Question: Using JProfiler to profile an application running on Oracle IAS, going into JEE & Probes -> JDBC -> Hot Spots, under the 'Unknown' tree an item called 'Hot spot inv. without CPU recording" shows as using 85% of the applications CPU time, but I can't find anything out about what this 'Hot Spot Inv.' item is.
## Edit;

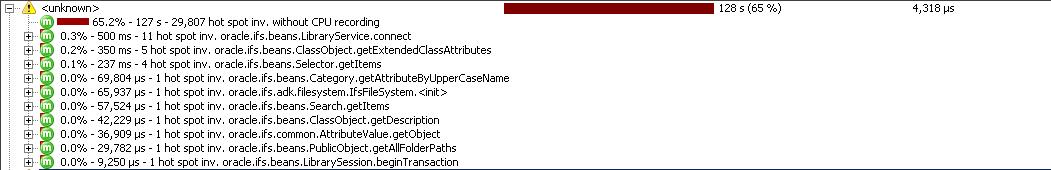
Answer: "hot spot inv." stands for "hot spot invocations". This just means how often the hot spot has been called along the selected path.
Back traces are only available when CPU recording is active. The fact that you have some back traces and a large "without CPU recording" node means that you have started CPU recording after JDBC probe recording. To avoid this, start CPU recording before JDBC probe recording.
To learn more about hot spots and back traces, see <URL>.